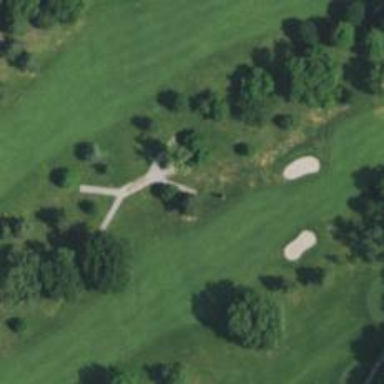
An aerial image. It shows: Service road used as golf cart path.